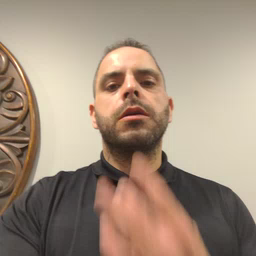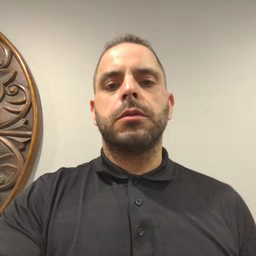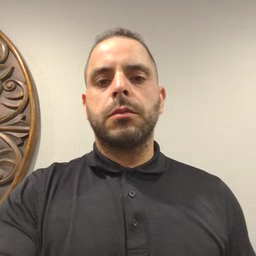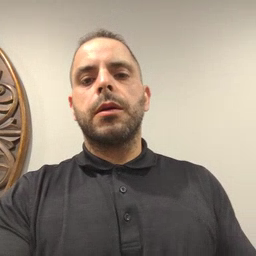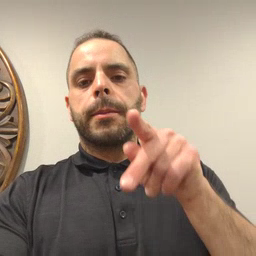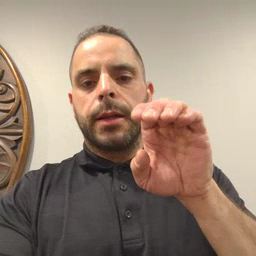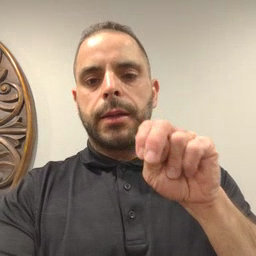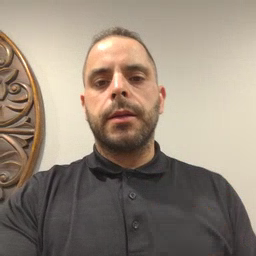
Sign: pen